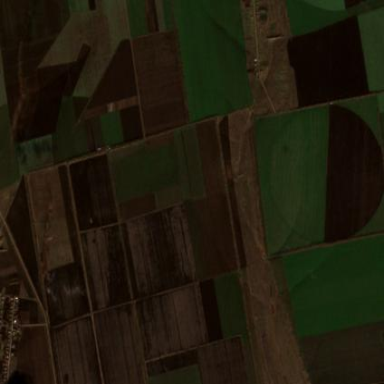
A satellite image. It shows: View of farmland.